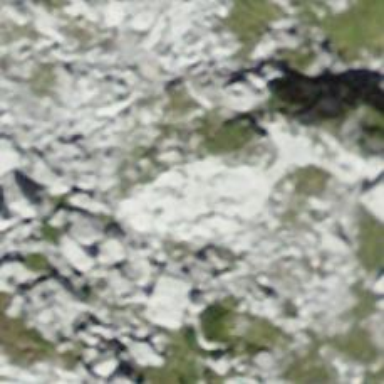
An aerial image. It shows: Natural rock formation.